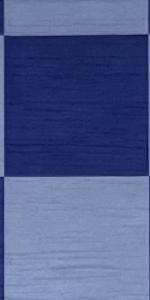
Label: Empty